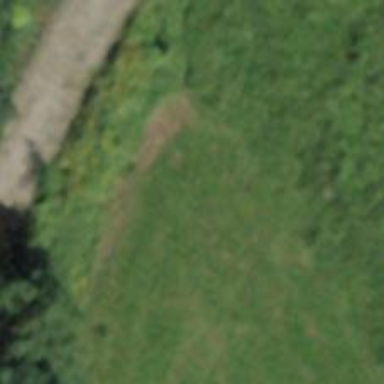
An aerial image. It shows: Abandoned railway.